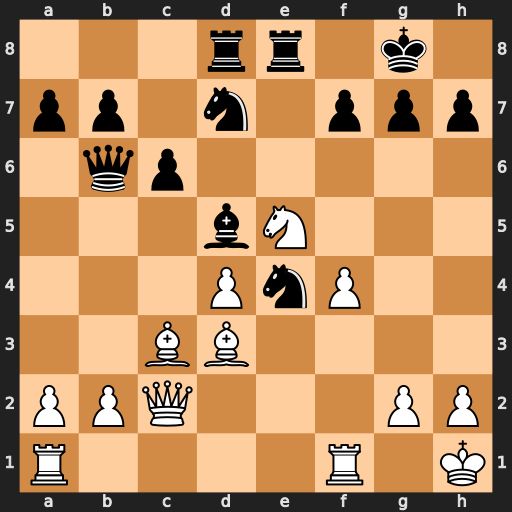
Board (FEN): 3rr1k1/pp1n1ppp/1qp5/3bN3/3PnP2/2BB4/PPQ3PP/R4R1K
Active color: w
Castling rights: -
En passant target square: -
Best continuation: Bxe4 Bxe4 Qxe4